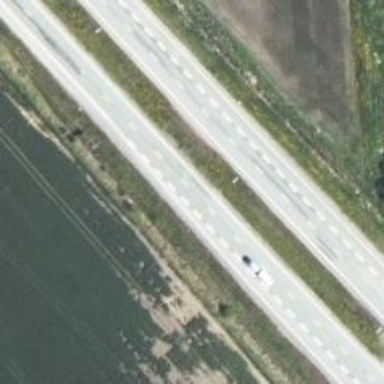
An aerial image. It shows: Asphalt motorway.